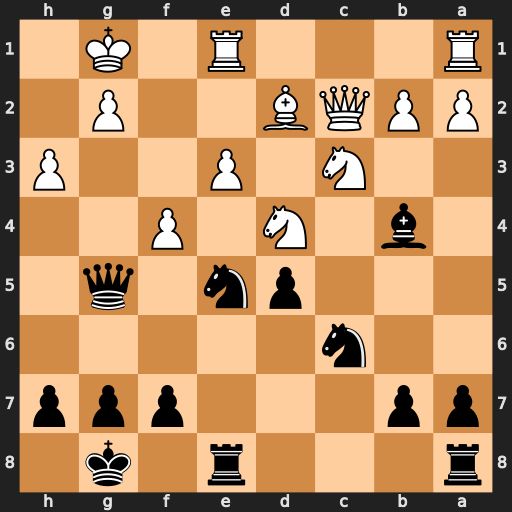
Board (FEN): r3r1k1/pp3ppp/2n5/3pn1q1/1b1N1P2/2N1P2P/PPQB2P1/R3R1K1
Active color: b
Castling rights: -
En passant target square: -
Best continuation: Nxd4 exd4 Nf3+ Kh1 Nxe1